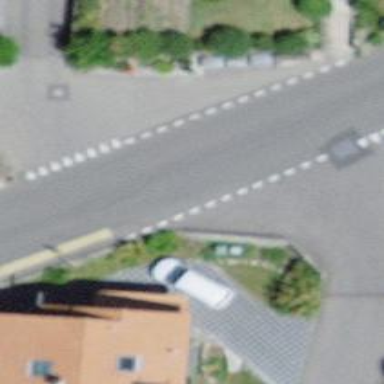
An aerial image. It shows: Bus stop with designated public transport stop position.